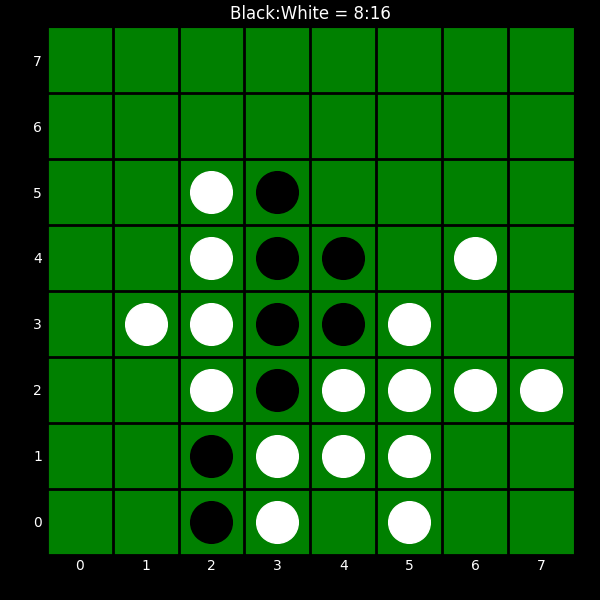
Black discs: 8
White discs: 16